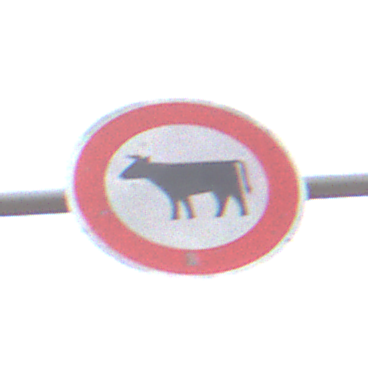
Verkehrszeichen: VerbotViehtrieb
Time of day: SunriseSunset
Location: Outdoor (Nature)
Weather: PartlyCloudy
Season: NotSpecified
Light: Natural